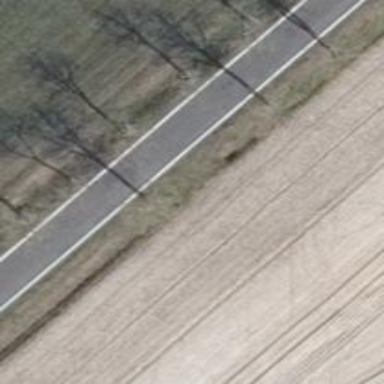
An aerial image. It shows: Row of trees in natural setting.